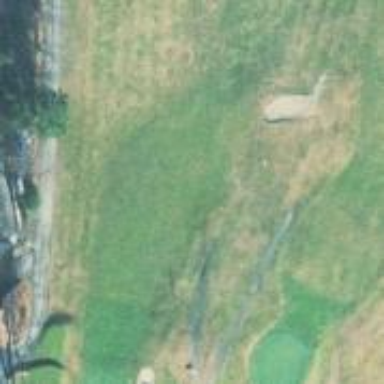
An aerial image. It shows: Golf hole.